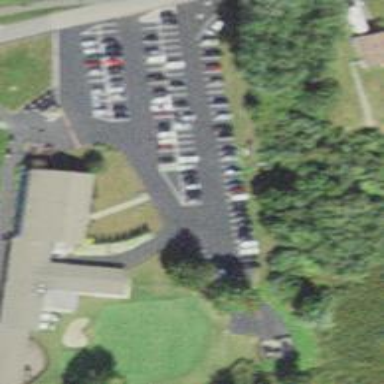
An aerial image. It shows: Residential driveway.